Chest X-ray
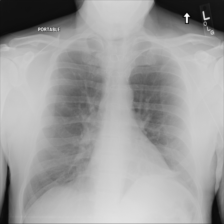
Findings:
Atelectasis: negative
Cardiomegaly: negative
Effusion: negative
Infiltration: negative
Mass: negative
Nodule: negative
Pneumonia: negative
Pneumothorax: negative
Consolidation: negative
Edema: negative
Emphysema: negative
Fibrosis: negative
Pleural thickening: negative
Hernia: negative